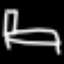
Label: bed